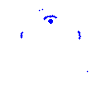
Particle: pion